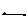
Label: line